Lunar surface albedo tile
Center latitude: 37.797
Center longitude: 17.351
Resolution (meters per pixel, mean): 140.9
Tile area (km^2): 20241.16
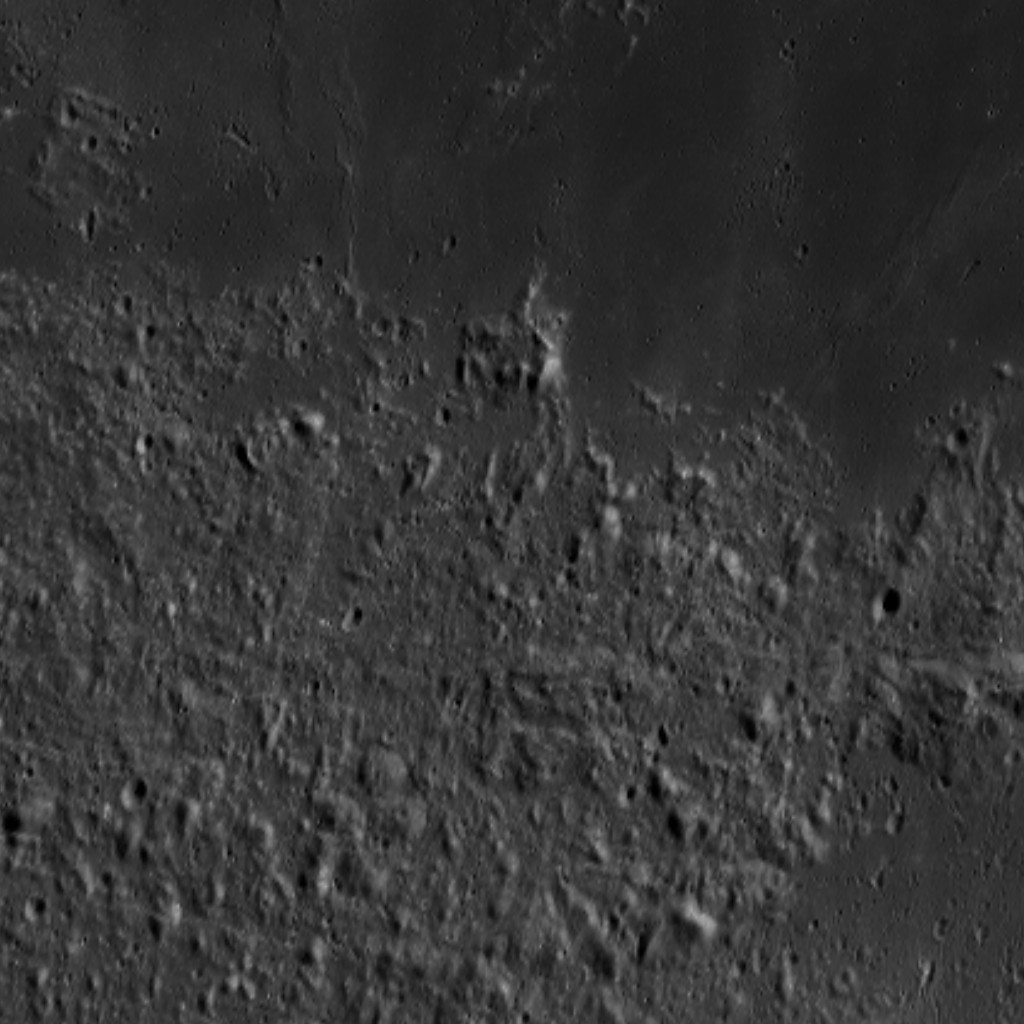